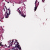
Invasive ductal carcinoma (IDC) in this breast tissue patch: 0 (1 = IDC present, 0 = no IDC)